Interaction volume radius: 5 \u00c5
Interaction volume height: 50 \u00c5
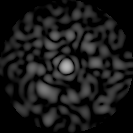
Disorder parameter: 0.8242